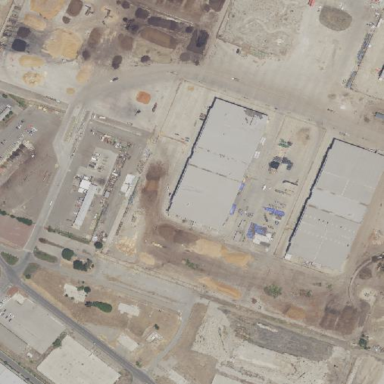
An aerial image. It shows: Industrial area with scrap wood mulch land use.